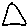
Label: triangle